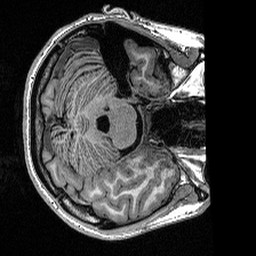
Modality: T1w
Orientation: axial
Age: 18
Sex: female
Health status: healthy
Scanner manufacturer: siemens
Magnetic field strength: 1.5 T
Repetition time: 2.73 s
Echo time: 0.00357 s